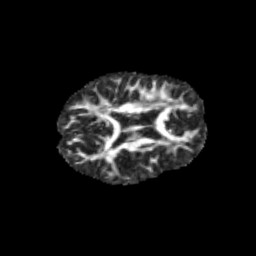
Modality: FA
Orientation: axial
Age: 11
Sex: female
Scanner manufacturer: siemens
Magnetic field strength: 3 T
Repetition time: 3.8 s
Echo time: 0.07 s